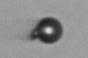
Label: bead